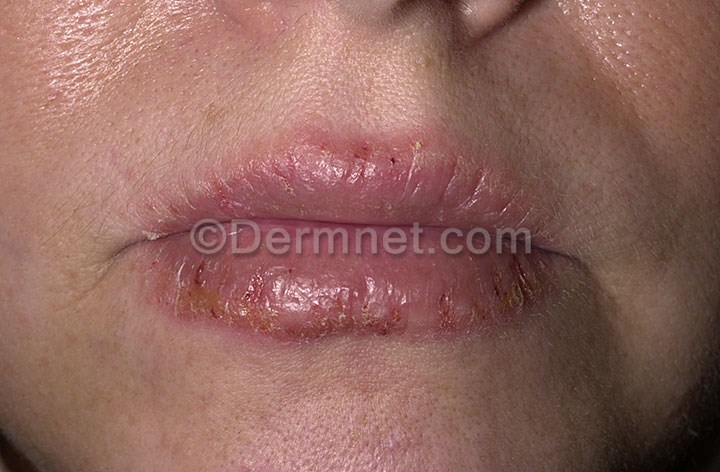
Disease: Poison Ivy Photos and other Contact Dermatitis